Question: Hi all I have a screen shot below attached, I have taken that in chrome browser

actually the blue shaded portion is a input type text . I have to remove completely the border for that, I have removed by css (border:none;) on the normal state and focused state, and it works fine in mozilla, but for chrome it shows a blue selection identification for the same, is there any way remove that ?
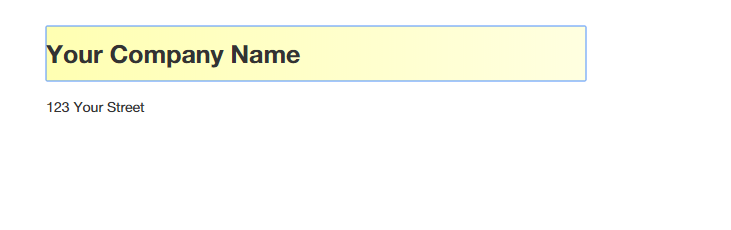
Answer: Try giving this in the focus state:
'''
outline: 0;
box-shadow: none;
'''
And add the default border you want. Like '1px solid black'